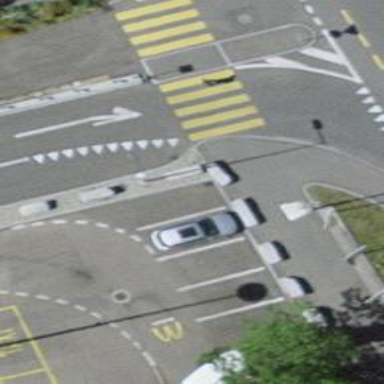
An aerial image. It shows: Kerb serving as barrier.